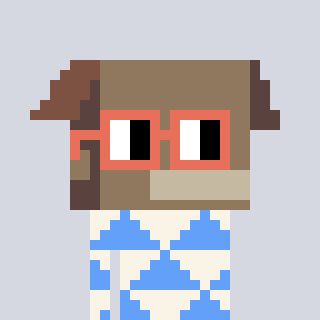
a pixel art character with square orange glasses, a box-shaped head and a blue-colored body on a cool background